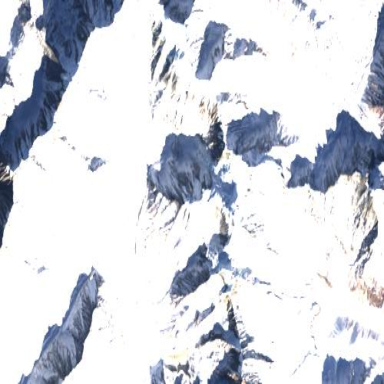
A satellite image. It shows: Majestic glacier in the distance.